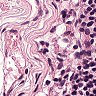
Metastatic tissue present: no